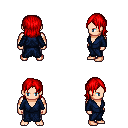
a pixel art fantasy rpg character, male body template, human, light skin, blue robe, metal pants, red long bangs hairstyle, four views (front, back, left, right), 2x2 character sprite sheet, small pixel art, hard edges, no anti-aliasing